Question: I've installed Sharepoint and Project Server 2013. I do not see on the Service list. How do I fix that?

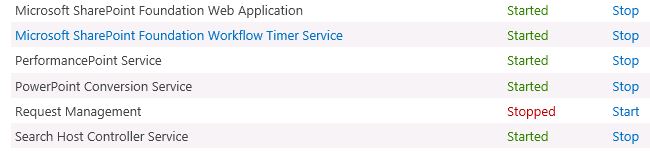
Answer: Re-run the configuration wizard and it solved the problem. Weird but it works!